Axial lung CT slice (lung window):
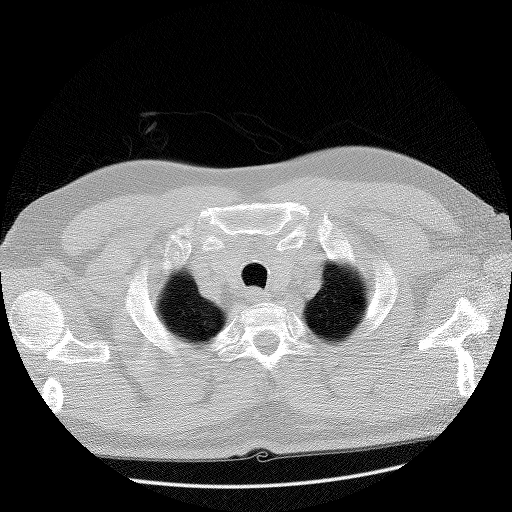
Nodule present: no